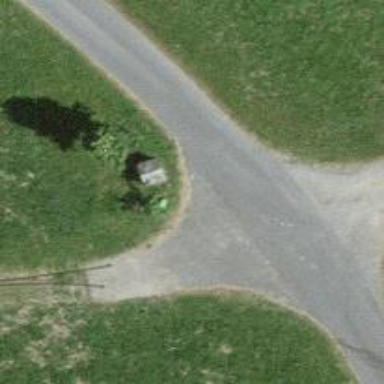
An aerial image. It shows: Guidepost providing information.